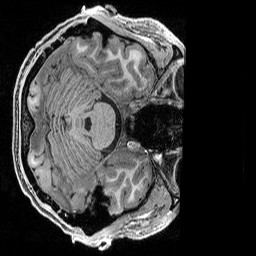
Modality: T1w
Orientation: axial
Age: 38
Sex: male
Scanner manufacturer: siemens
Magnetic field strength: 3 T
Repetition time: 2.5 s
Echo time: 0.00296 s